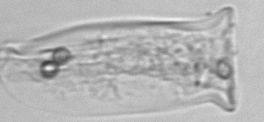
Label: Tintinnina